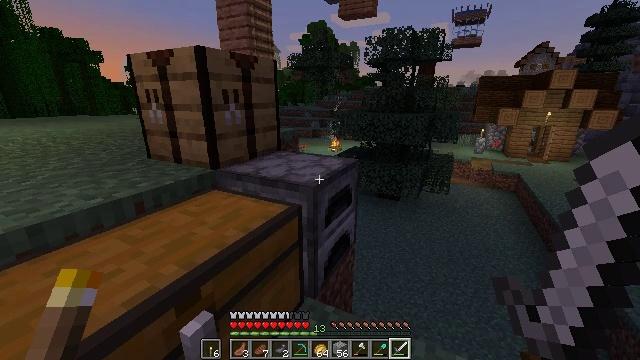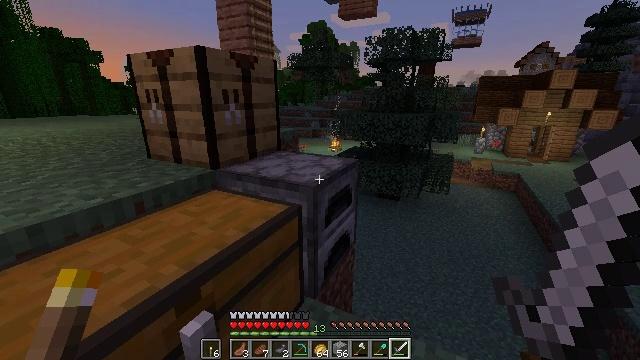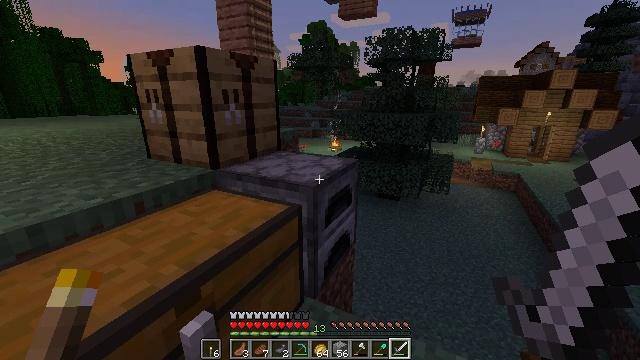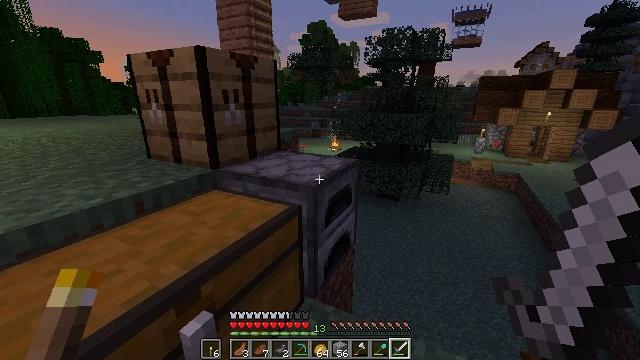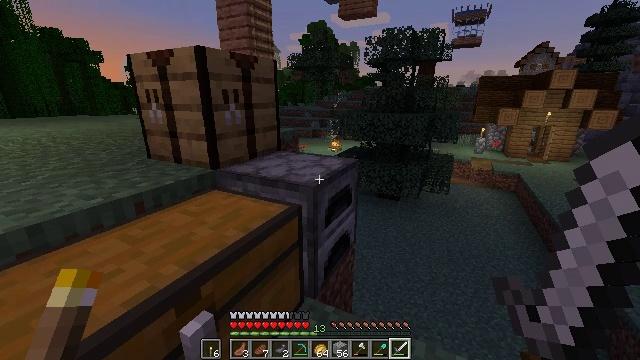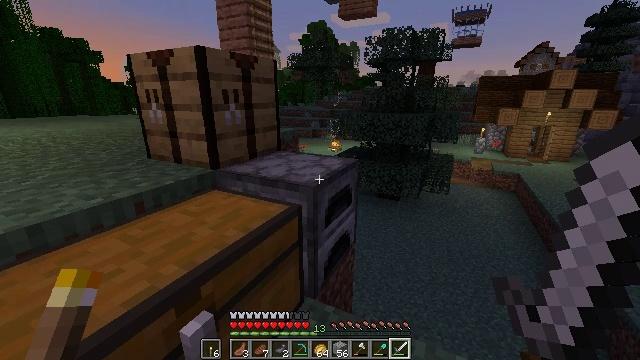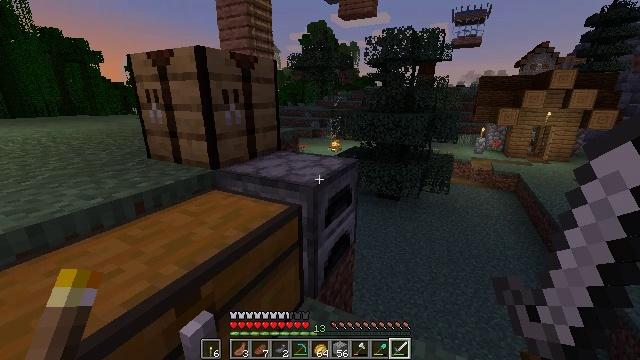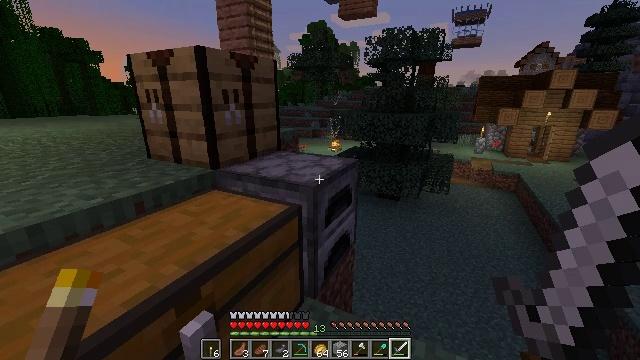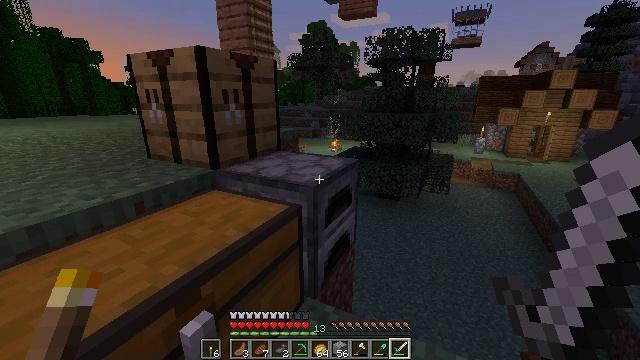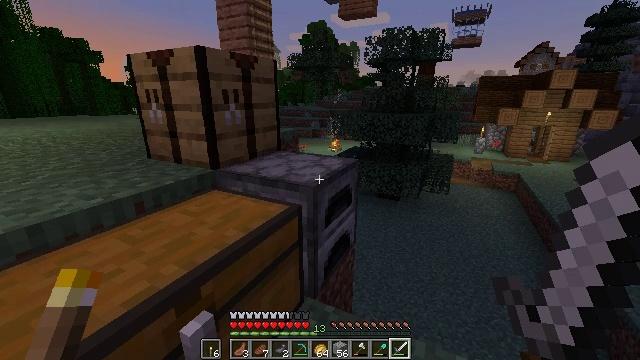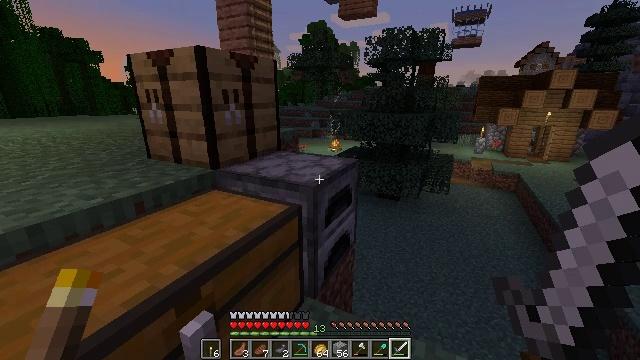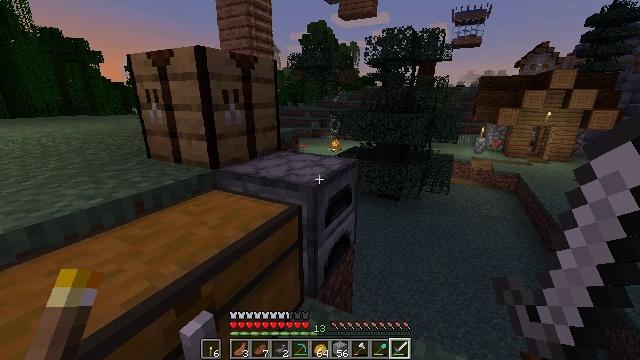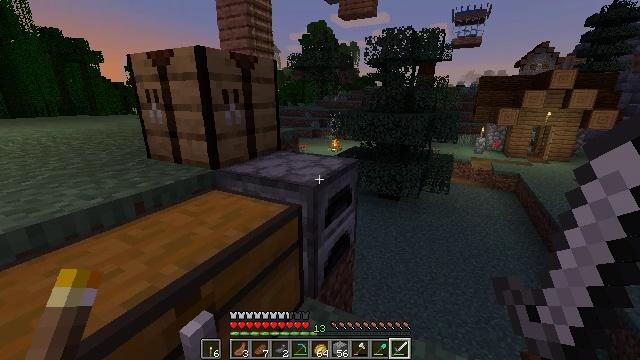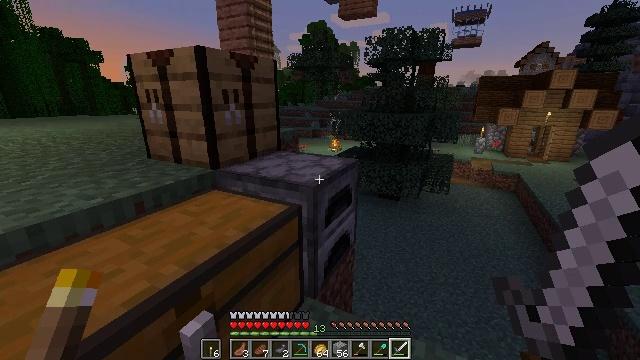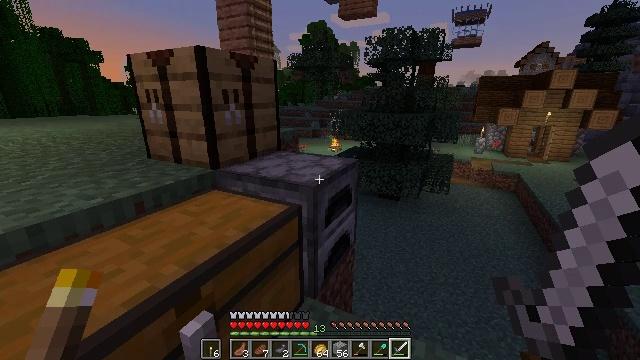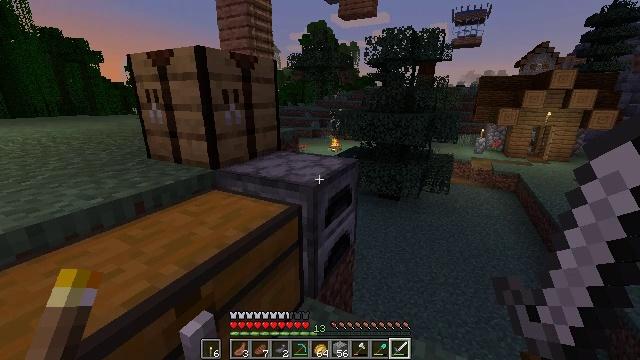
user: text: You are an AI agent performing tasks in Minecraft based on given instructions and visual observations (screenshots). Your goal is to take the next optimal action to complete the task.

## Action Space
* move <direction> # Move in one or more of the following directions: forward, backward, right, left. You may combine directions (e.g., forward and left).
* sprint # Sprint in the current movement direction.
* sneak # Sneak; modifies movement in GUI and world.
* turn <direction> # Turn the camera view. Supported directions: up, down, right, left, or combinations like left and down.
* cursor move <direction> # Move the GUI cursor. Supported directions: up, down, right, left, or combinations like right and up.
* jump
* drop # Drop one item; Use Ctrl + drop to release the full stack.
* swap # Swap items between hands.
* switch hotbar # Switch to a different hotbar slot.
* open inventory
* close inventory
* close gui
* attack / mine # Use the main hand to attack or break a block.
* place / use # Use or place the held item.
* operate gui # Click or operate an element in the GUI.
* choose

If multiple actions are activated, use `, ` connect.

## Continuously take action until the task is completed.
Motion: motion action
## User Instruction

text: Mine a melon block.
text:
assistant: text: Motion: no_op
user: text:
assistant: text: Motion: no_op
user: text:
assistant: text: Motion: no_op
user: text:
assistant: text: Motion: no_op
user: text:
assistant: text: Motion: no_op
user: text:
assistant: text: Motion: no_op
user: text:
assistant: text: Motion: no_op
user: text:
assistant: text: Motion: no_op
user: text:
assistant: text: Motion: no_op
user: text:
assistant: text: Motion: no_op
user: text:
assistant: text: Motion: no_op
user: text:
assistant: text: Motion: no_op
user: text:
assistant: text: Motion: no_op
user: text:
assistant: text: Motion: no_op
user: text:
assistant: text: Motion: no_op
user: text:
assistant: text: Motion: no_op
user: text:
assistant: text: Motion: no_op
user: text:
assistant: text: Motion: no_op
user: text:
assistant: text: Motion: no_op
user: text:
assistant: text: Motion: no_op
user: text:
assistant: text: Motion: no_op
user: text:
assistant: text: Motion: no_op
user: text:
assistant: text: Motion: no_op
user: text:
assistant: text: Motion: no_op
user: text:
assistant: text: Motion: no_op
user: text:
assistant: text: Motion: no_op
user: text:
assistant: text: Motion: no_op
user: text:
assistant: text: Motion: no_op
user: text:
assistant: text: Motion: no_op
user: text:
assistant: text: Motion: no_op